Interaction volume radius: 5 \u00c5
Interaction volume height: 10 \u00c5
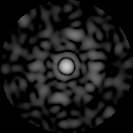
Disorder parameter: 0.8631